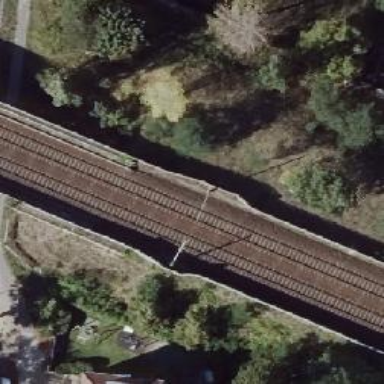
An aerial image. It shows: Railway with electrified contact lines.